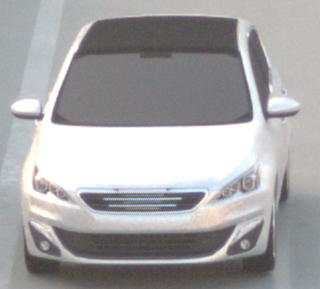
Make: Peugeot
Model: 308 VTi 82
Detailed model: 308 (II)
Model produced from: 2013/09
Model produced until: 2014/11
Doors: 5
Color: white
Road condition: wet road
Daytime: sunrise or sunset
Contrast: low contrast